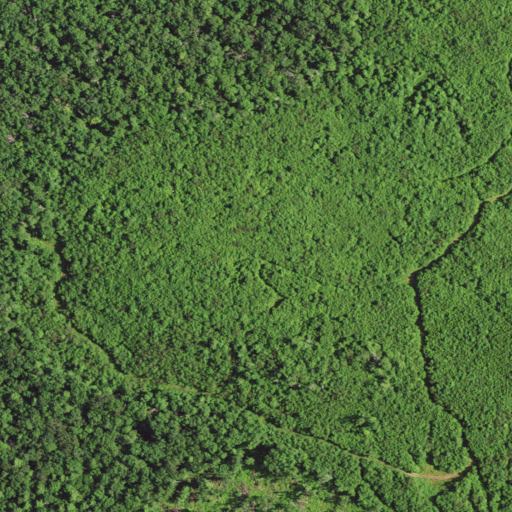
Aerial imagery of ridge(s) in West Virginia named Big Ridge containing deciduous forest, mixed forest, and grassland